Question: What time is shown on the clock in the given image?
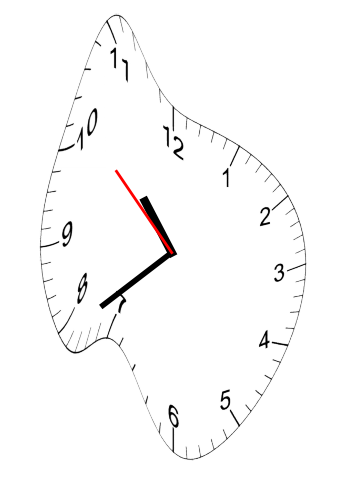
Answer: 10:38:52